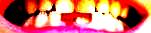
Condition: hypodontia